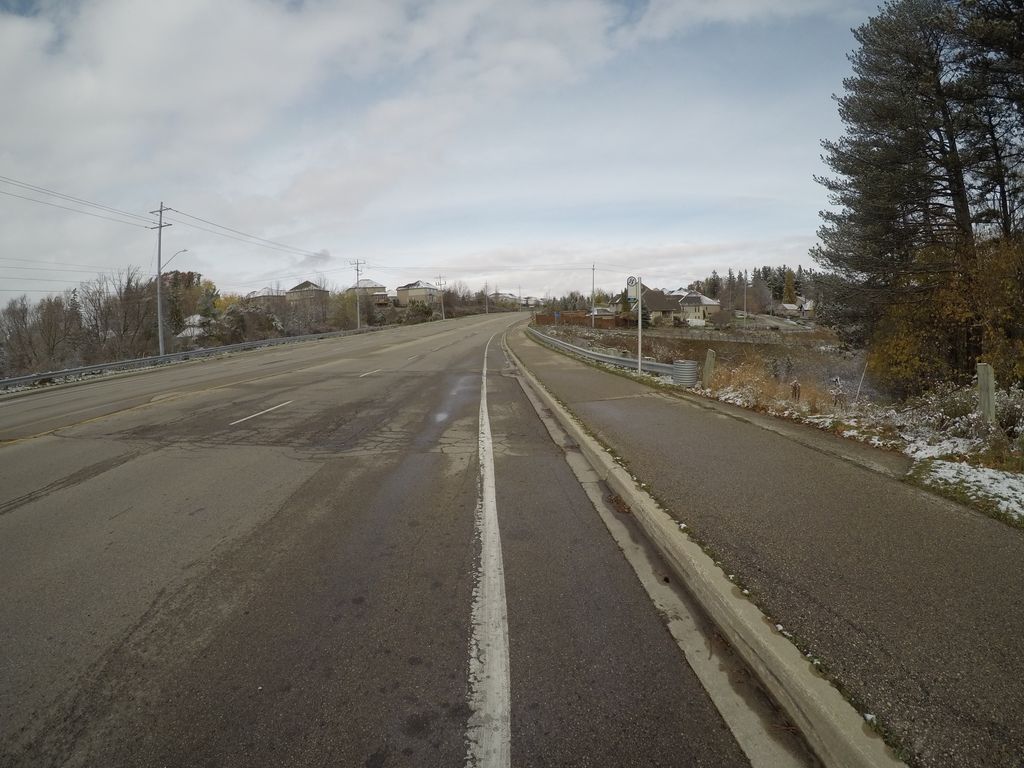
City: kitchener-waterloo